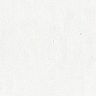
Metastatic tissue present: no